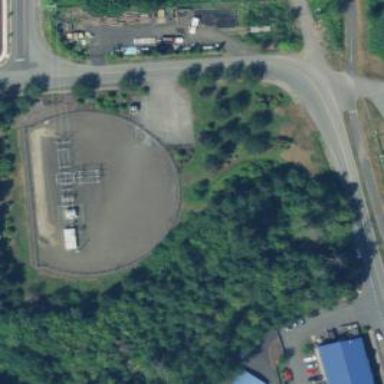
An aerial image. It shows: There is distribution substation enclosed by fence.